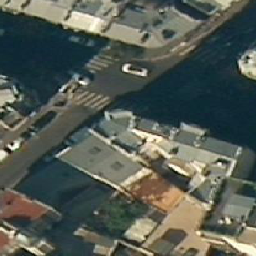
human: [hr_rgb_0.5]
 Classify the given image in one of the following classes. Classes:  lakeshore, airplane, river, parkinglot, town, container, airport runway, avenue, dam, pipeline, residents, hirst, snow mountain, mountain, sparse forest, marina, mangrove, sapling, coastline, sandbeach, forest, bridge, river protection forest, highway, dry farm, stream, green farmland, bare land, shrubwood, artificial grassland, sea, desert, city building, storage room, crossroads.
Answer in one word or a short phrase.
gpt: city building